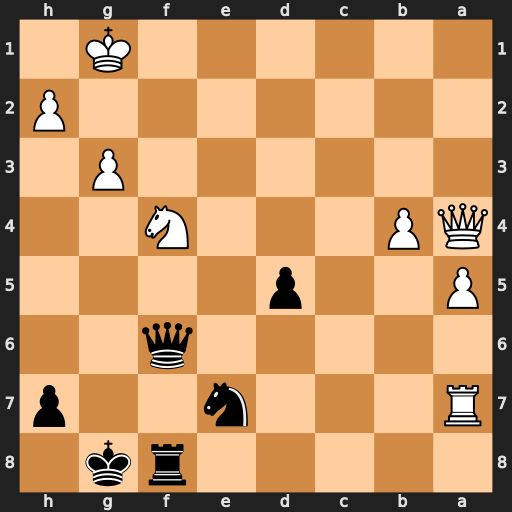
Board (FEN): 5rk1/R3n2p/5q2/P2p4/QP3N2/6P1/7P/6K1
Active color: b
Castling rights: -
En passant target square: -
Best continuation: Qd4+ Kg2 Qxa7